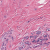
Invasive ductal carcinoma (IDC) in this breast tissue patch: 1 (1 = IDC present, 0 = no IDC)